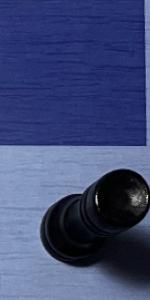
Label: Rook_Black